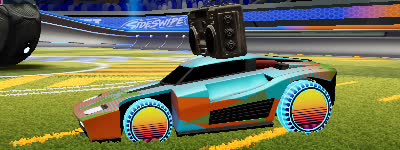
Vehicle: breakout